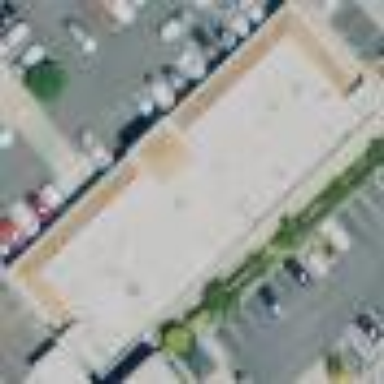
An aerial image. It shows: Retail building.